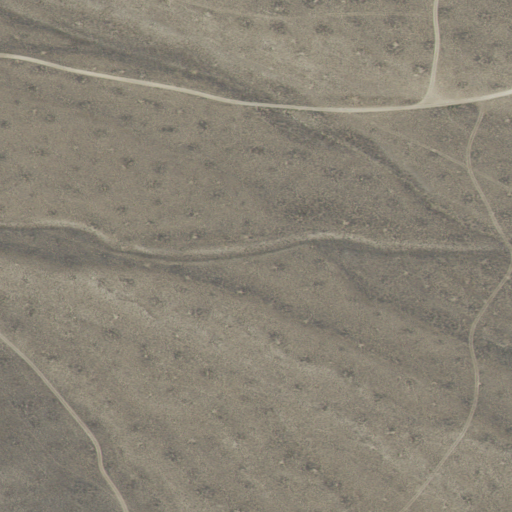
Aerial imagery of valley in Idaho named Snaky Canyon containing shrub and grassland